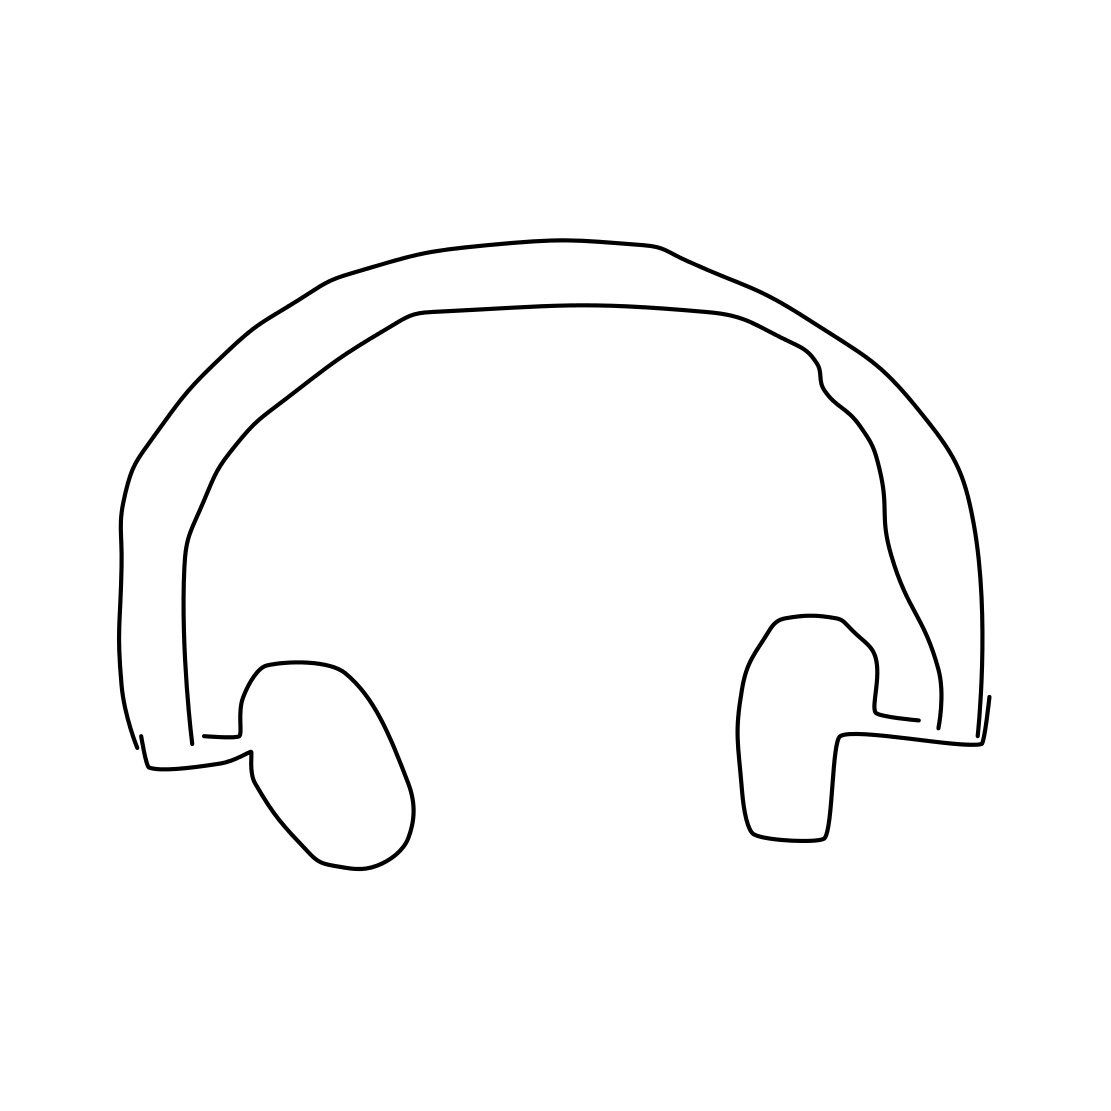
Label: head-phones